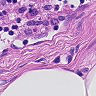
Metastatic tissue present: no